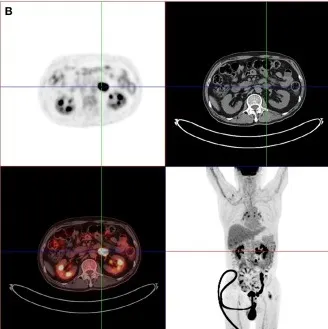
Whole-body PET/CT findings. And in multiple abdominal and retroperitoneal lymph nodes.
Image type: radiology (pet)